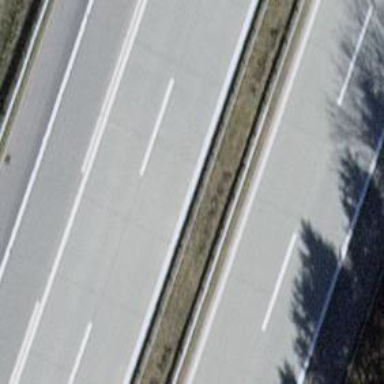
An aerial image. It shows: Asphalt motorway link.